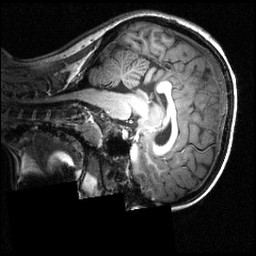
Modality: T1w
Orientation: sagittal
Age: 16
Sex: female
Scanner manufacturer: siemens
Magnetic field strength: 3.951 T
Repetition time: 1.5 s
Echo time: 0.00335 s